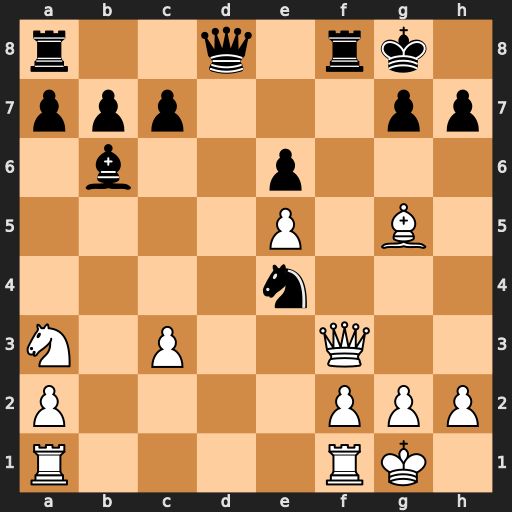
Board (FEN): r2q1rk1/ppp3pp/1b2p3/4P1B1/4n3/N1P2Q2/P4PPP/R4RK1
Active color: w
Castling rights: -
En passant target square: -
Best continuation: Bxd8 Rxf3 gxf3